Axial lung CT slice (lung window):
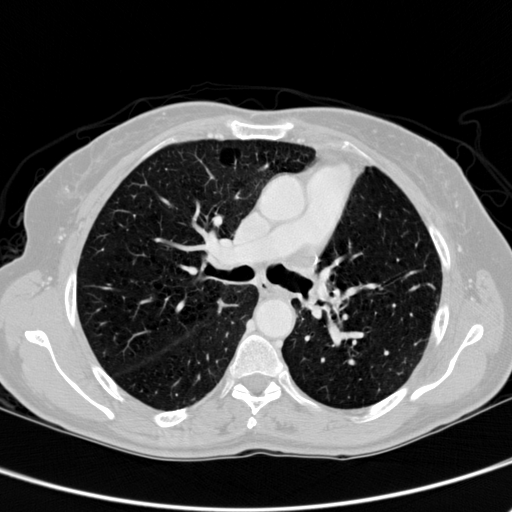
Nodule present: no